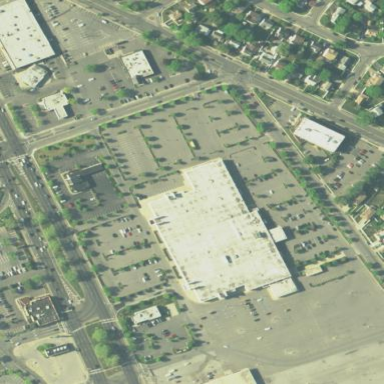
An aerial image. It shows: Retail area.